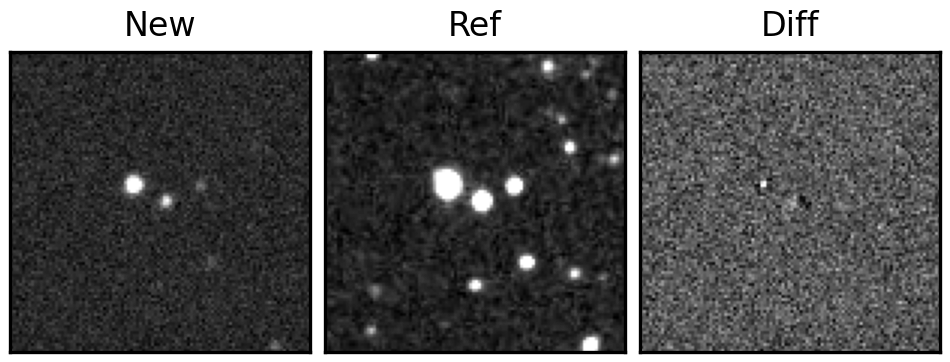
Label: bogus